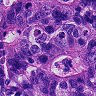
Metastatic tissue present: yes